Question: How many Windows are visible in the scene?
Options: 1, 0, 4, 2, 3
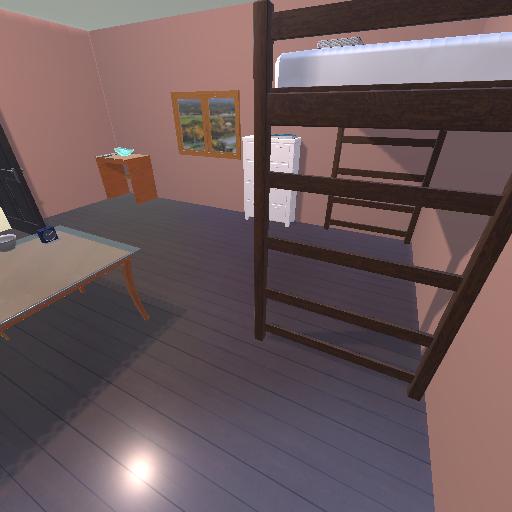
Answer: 1